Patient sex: M
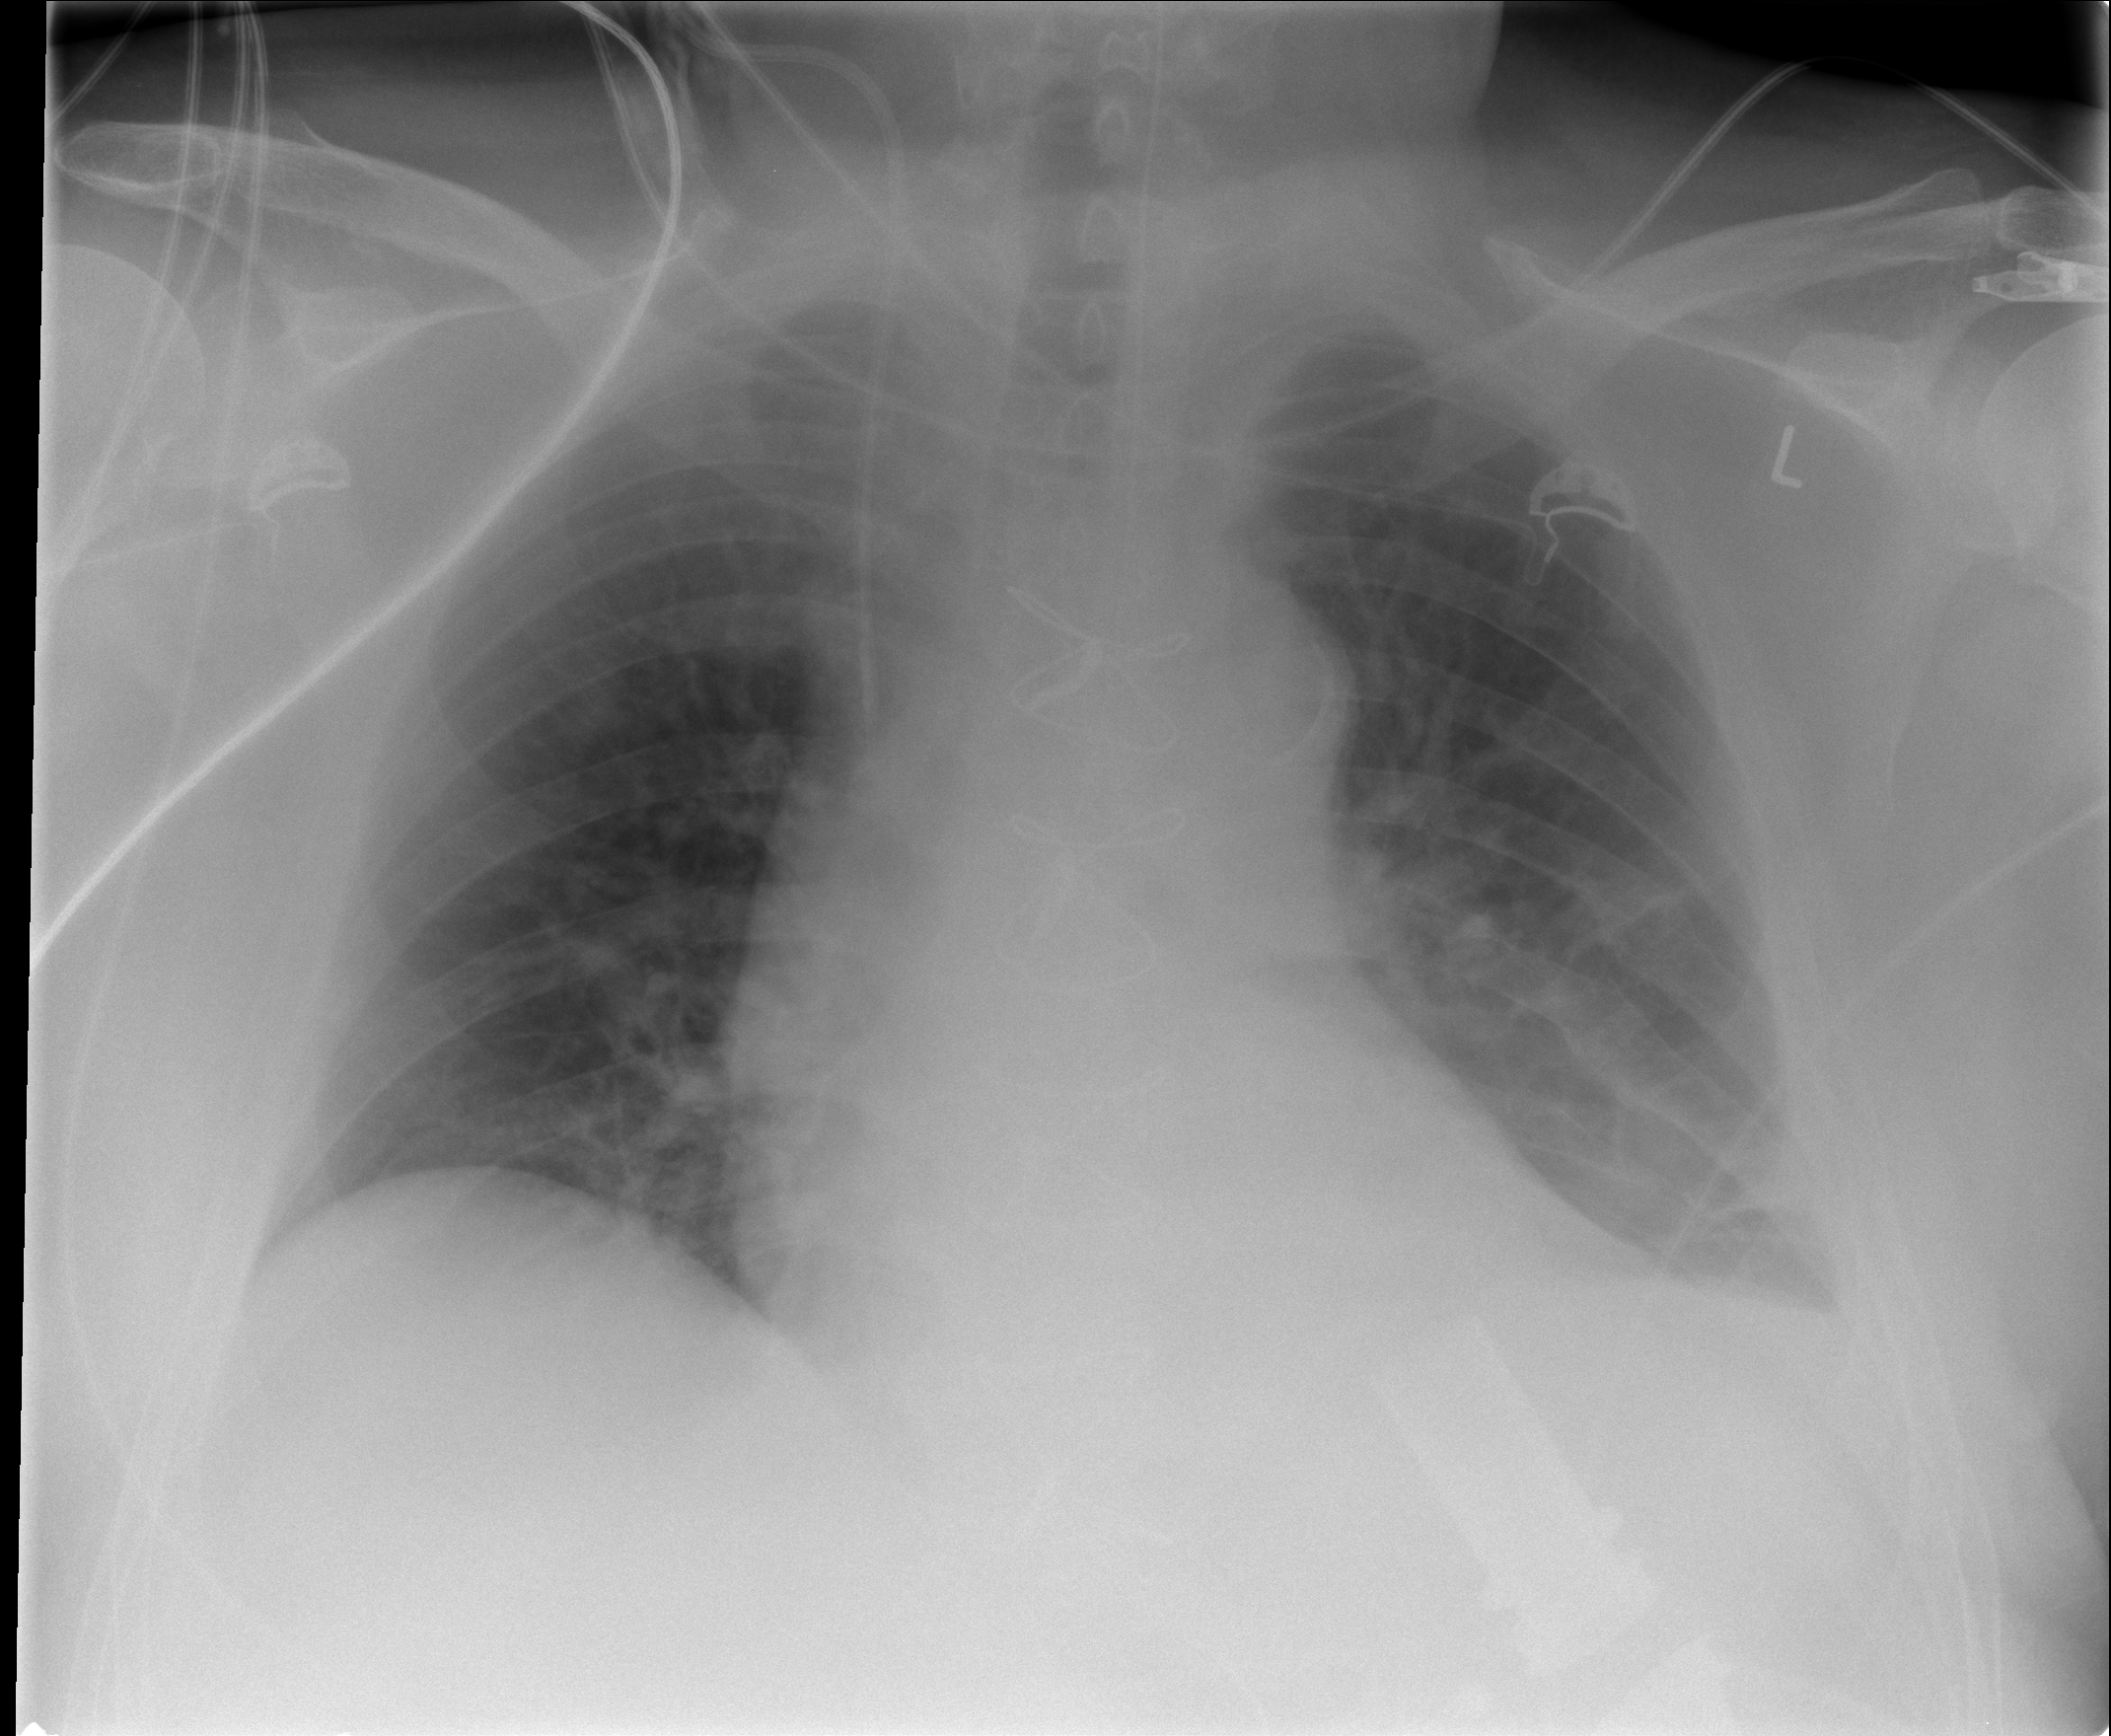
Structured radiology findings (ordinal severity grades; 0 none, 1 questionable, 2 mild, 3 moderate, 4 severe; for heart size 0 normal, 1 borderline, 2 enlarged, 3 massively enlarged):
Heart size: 0
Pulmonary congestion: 1
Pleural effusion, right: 0
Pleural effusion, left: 2
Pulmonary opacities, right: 0
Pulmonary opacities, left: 0
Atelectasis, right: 0
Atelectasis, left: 2